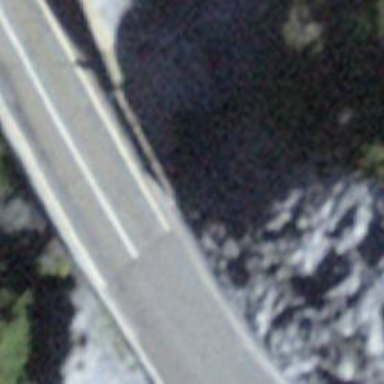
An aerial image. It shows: Tertiary road on bridge with asphalt surface.